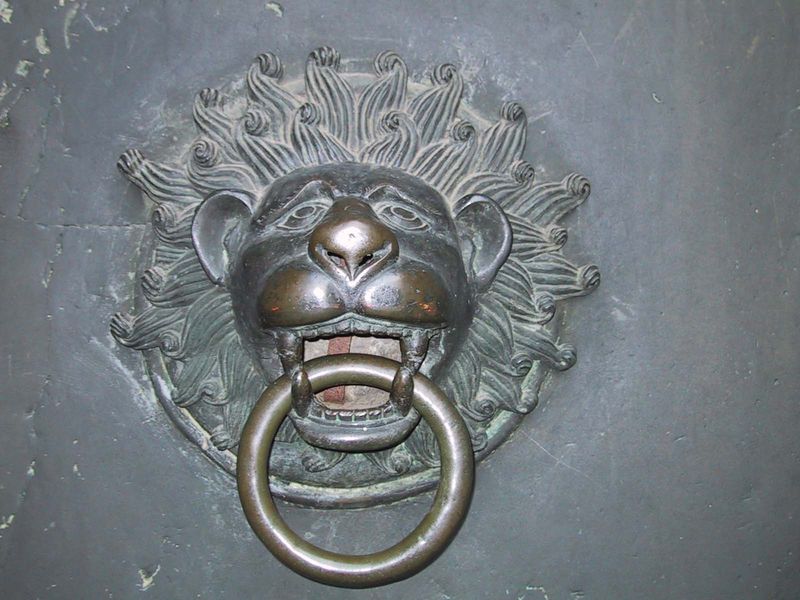
Titel: Bronzetür des Erzbischofs Willigis
Künstler: Bernardino di Betto
Standort: Mainz, Dom (St. Martin) (EU - D - RP)
Schlagwörter: kopf, nase, tür, rot, tier, augen, reich, locken, ohren, fell, mähne, risse, metall, bronze, plastik, ring, foto, griff, eisen, messing, dom, stilisiert, löwenkopf, knauf, zähne, schnauze, türgriff, maul, zunge, mittelalter, löwe, mittelalterlich, zahn, guß, eingangstür, steinwand, ottonisch, mainz, türklopfer, bronzeguß, affenkopf, türzieher, 1000, metallguß, willigias, willigis